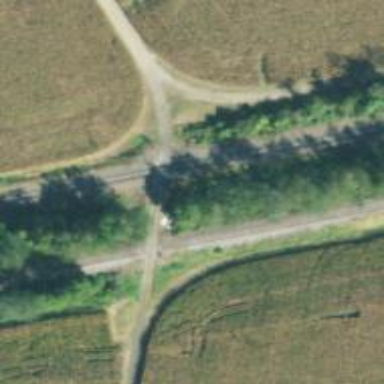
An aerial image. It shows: Railway level crossing.